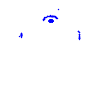
Particle: kaon